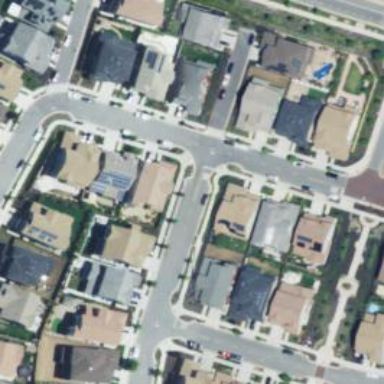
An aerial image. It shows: Shared driveway marked as service road.